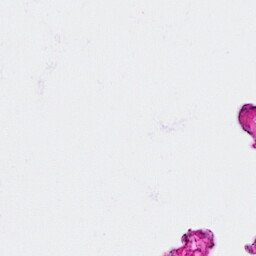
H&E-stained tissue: Breast